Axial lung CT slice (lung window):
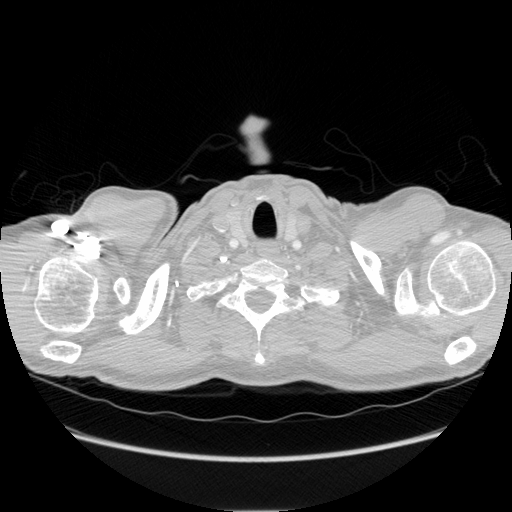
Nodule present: no